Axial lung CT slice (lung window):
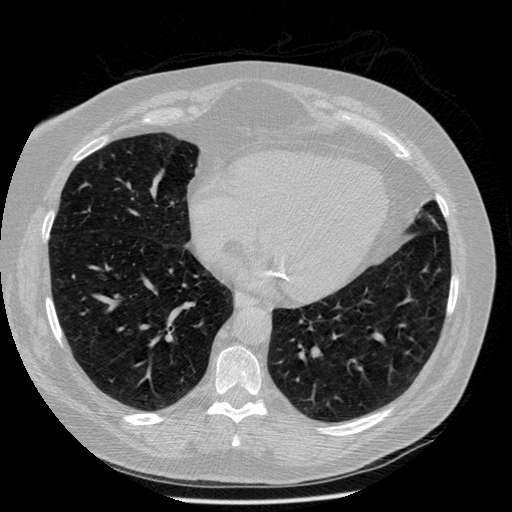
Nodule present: no